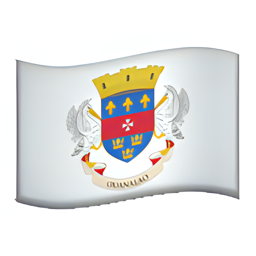
Name: flag for st barthelemy
Emoji: 🇧🇱
Group: Flags
Sub-group: country-flag